Question: I have created a photo gallery with the help of tutorial
<URL>
but now i want to extend my gallery to look like this:

Answer with the example will be highly appreciated.
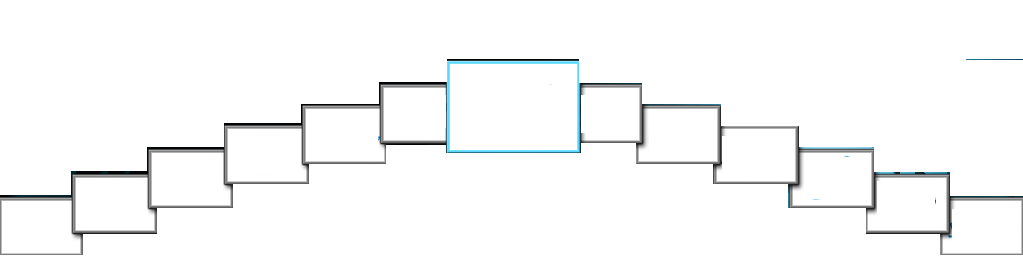
Answer: There is no such inbuild view, but here is the way to implement kind of view:
1. Android Coverflow Widget
2. Android Coverflow Widget V2
3. android-coverflow